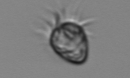
Label: Ciliophora